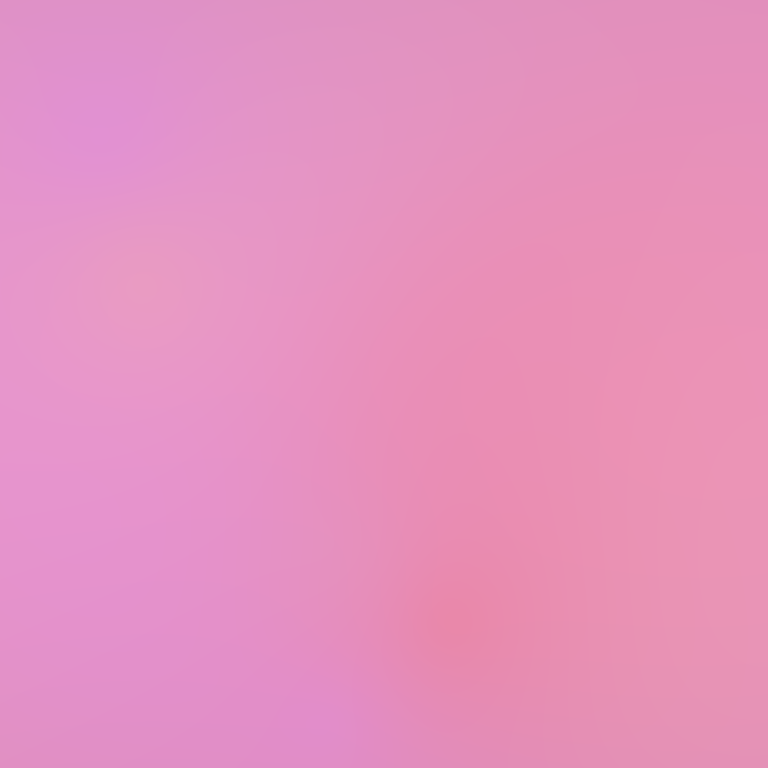
Abstract light effect, smooth gradient from soft pink to light purple, calm atmosphere, diffuse glow, no room, no furniture, no objects.